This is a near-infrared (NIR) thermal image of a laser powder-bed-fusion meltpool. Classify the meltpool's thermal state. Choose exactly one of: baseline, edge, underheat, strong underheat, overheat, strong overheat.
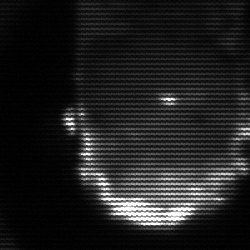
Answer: baseline